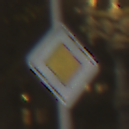
Verkehrszeichen: Vorfahrtsstrasse
Umgebung: Outdoor, Urban
Tageszeit: Night
Wetter: Clear
Licht: Artificial
Jahreszeit: NotSpecified
Kontrast: HighContrast